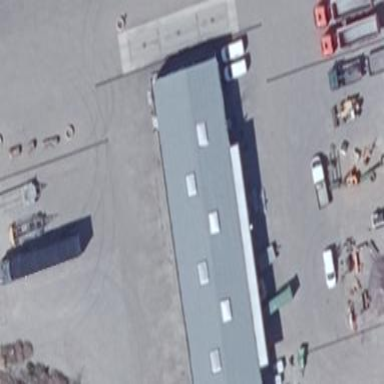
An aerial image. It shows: Commercial building.